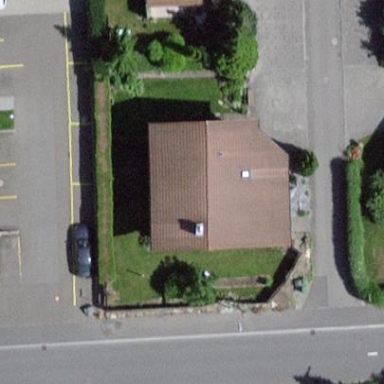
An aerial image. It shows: Detached building.